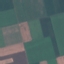
Land use / land cover: AnnualCrop